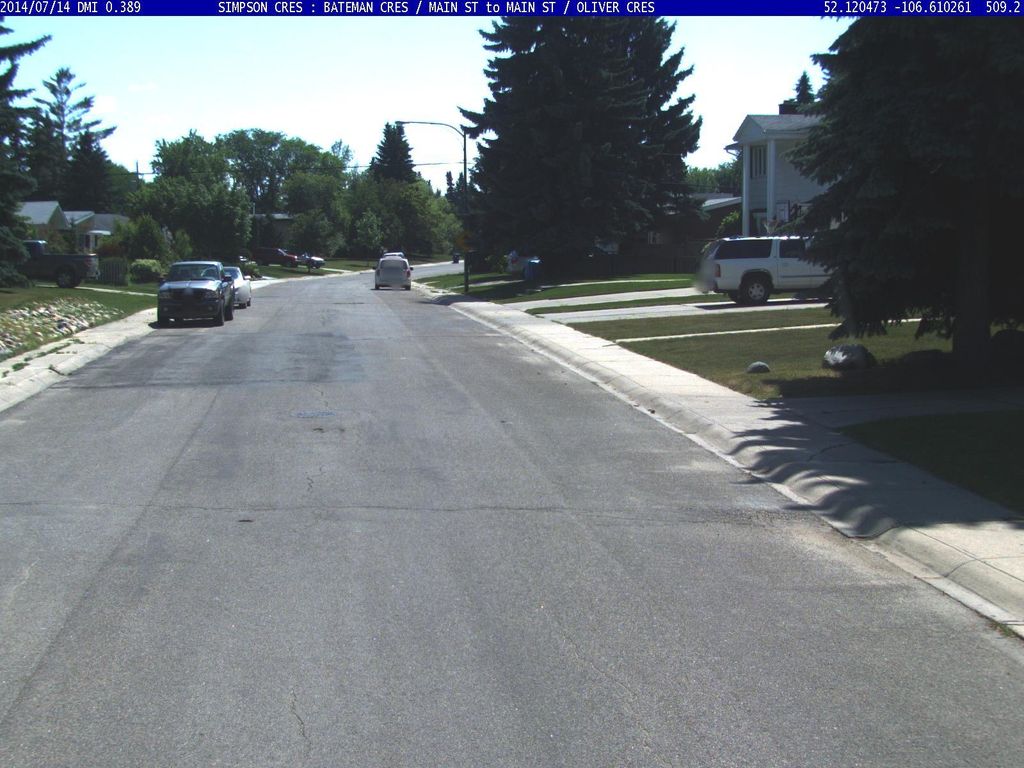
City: saskatoon